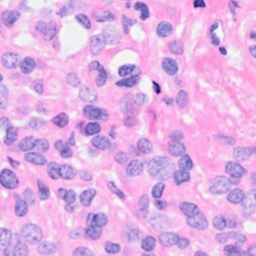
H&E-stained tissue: Breast